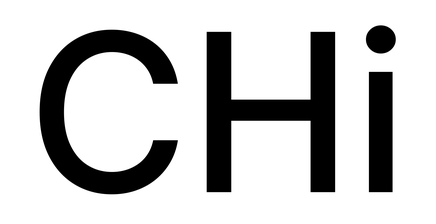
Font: Inter_Medium